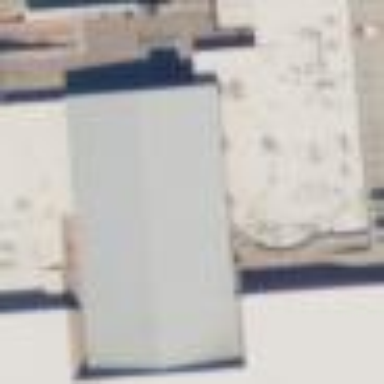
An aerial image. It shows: Part of building.